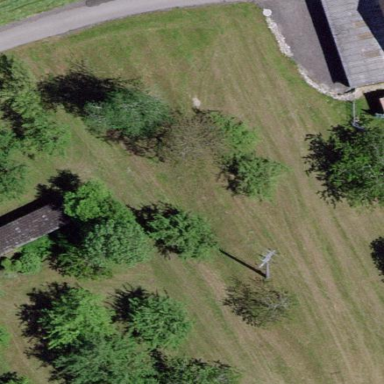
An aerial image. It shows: Orchard.